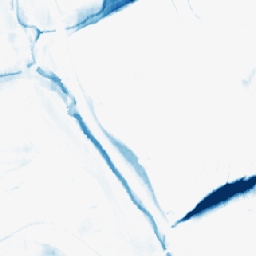
Category: morphological
Decomposition family: morphological_ellipse
Decomposition parameters: operation: closing
width: 30
height: 5
Upsampling method: area
Upsampling parameters: scale: 8
Upsampling scale: 8